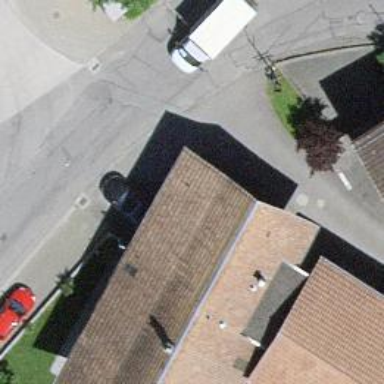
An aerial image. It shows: Post box is visible.